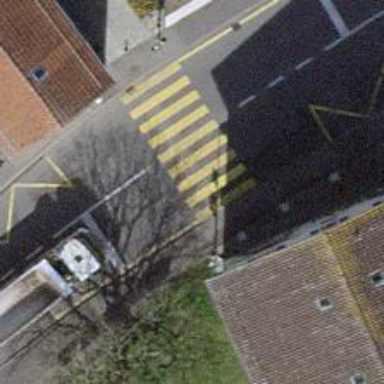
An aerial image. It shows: Road crossing with traffic signals.